Question: I have been looking for a simple way to allow a similar functionality to the built-in Image Viewer (Zooming in and out of an image with 2 fingers, pinch zoom / zoom out, and the floating effect, if someone gently pushes an image in one of the directions).
Initially I was trying to achieve it with the Image control, but It turned out to be extremely difficult.
I decided to go with the Webbrowser control, as it seemed to offer just what I need and it had a benefit of clipping it's content to the parent container ( an Image control wouldn't do that by default ).
I placed the Webbrowser control in the second Row of a 2-row parent Grid container (Its basically the default Page generated by Visual Studio)
'''
<Grid x:Name="ContentPanel"
Grid.Row="1"
Margin="12,0,12,0">
<toolkit:PerformanceProgressBar x:Name="ProgressBar" IsIndeterminate="True" />
<phone:WebBrowser Visibility="Collapsed" x:Name="BrowserWindow" IsScriptEnabled="True" />
</Grid>
'''
The C# code backing the View is this:
public partial class ItemDetailView : PhoneApplicationPage
{
'''
public static string HtmlTemplate =
@"<!doctype html>
<html>
<head>
<meta name='viewport' content='initial-scale=0.1,minimum-scale=0.1,user-scalable=yes,width=480' />
<title></title>
<script type='text/javascript'>
function imageLoadFailed() {{
window.external.notify('ImageLoadFailed');
}}
</script>
</head>
<body style='margin:0; padding:0; width:100%; background-color: {0};'>
<div style='margin:0 auto;'><img onerror='imageLoadFailed()' src='{1}' alt='' /></div>
</body>
</html>";
public ItemDetailView() {
InitializeComponent();
this.BrowserWindow.LoadCompleted += (s, e) => {
this.ProgressBar.IsIndeterminate = false;
this.BrowserWindow.Visibility = Visibility.Visible;
};
this.BrowserWindow.ScriptNotify += (s, e) => {
if (e.Value == "ImageLoadFailed") {
MessageBox.Show("Image failed to load");
}
};
}
public ItemDetailViewModel VM {
get {
return this.DataContext as ItemDetailViewModel
}
}
public bool IsBackgroundBlack() {
return Visibility.Visible == (Visibility)Resources["PhoneDarkThemeVisibility"];
}
protected override void OnNavigatedTo(NavigationEventArgs e) {
base.OnNavigatedTo(e);
App app = App.Current as App;
this.VM.Item = app.CurrentItem;
string css = "";
if (this.IsBackgroundBlack()) {
css = "black";
}
else {
css = "white";
}
this.BrowserWindow.NavigateToString(string.Format(ItemDetailView.HtmlTemplate, css, app.CurrentItem.Url));
}
'''
}
As you may see, I set the width to 480 in the Viewport meta tag. This is the only value that is close enough to center the image so it appears naturally as if placed in an Image control (it fits within the width of the phones screen and is scaled appropriately)
I tried to set the viewport meta tag width property to 'device-width', but with this setting, the image reaches beyond the phones screen width upon initial load.
I also have noticed that with width set to 480, if a user taps on the Web browser for the first time, the browser centers the image a little bit, so 480 is not a perfect value. I am also concerned that this may not be the greatest solution given multiple screen sizes of other devices.
I am curious, if there is a cross-device way to center the image in the web browser control.
Reference Image:

- -
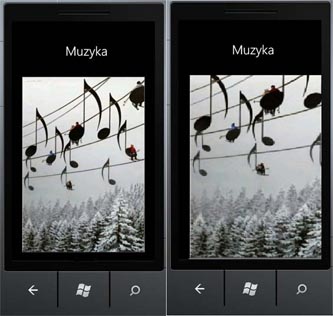
Answer: It appears that there is no need for setting the meta tag at all (it just caused trouble in my case)
the html template:
'''
<!doctype html>
<html>
<head>
<title></title>
<script type='text/javascript'>
function imageLoadFailed() {
window.external.notify('ImageLoadFailed');
}
</script>
</head>
<body style='background-color: {0};'>
<img width='100%' onerror='imageLoadFailed()' src='{1}' alt='' /></div>
</body>
</html>
'''
does the trick